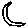
Label: moon